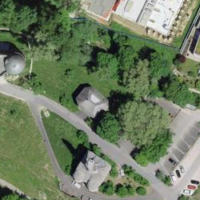
EUNIS habitat code: 55
Species observed at this site:
Cornus sanguinea
Prunus padus
Cydonia oblonga